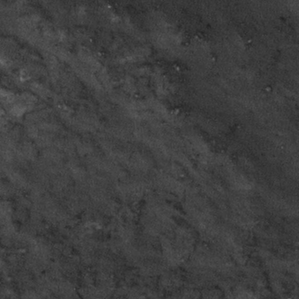
Label: frost